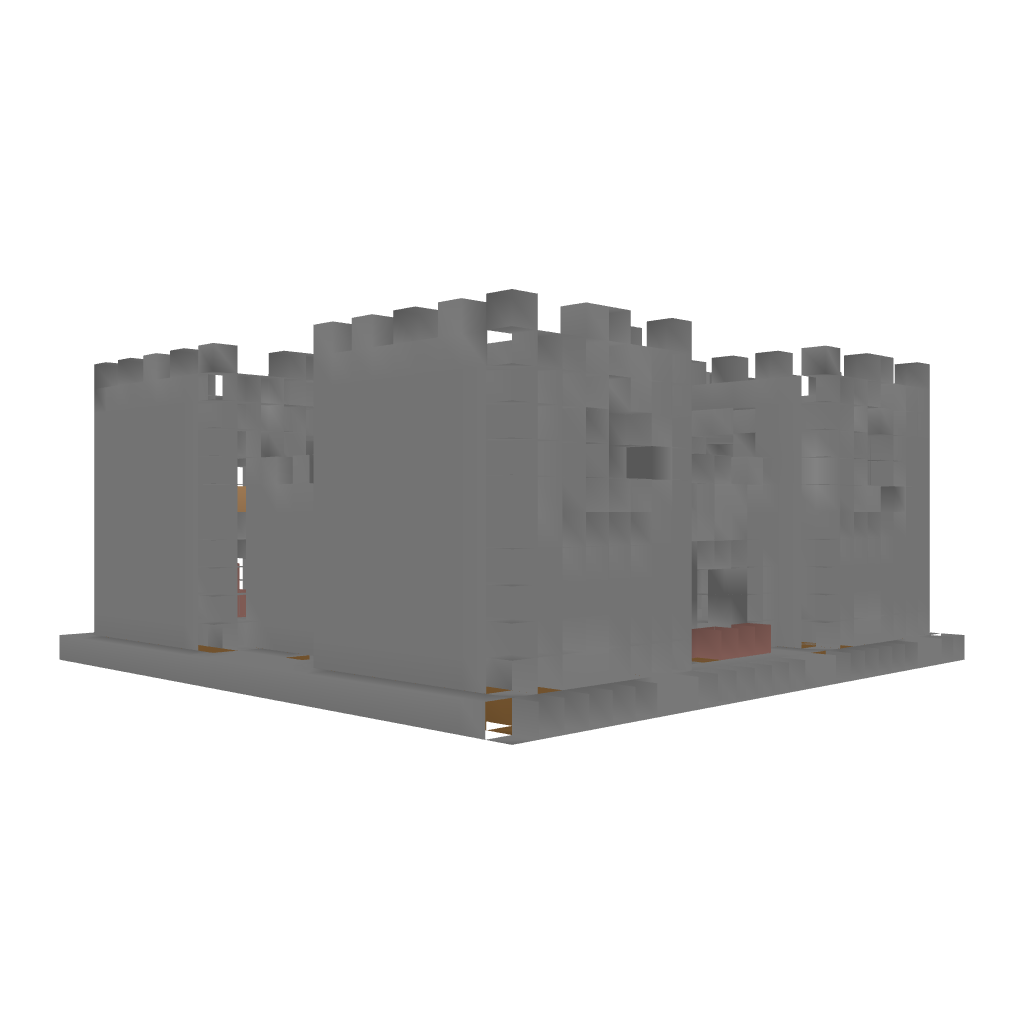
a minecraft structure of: Ultima Online Housing - Stone Keep bad low quality